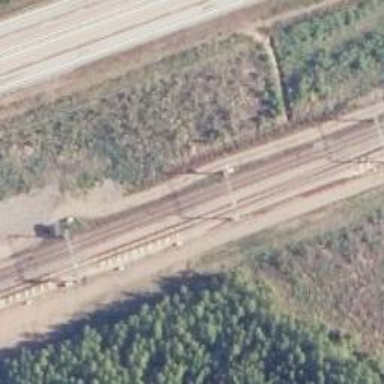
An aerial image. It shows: Railway track with continuous electrified contact lines.